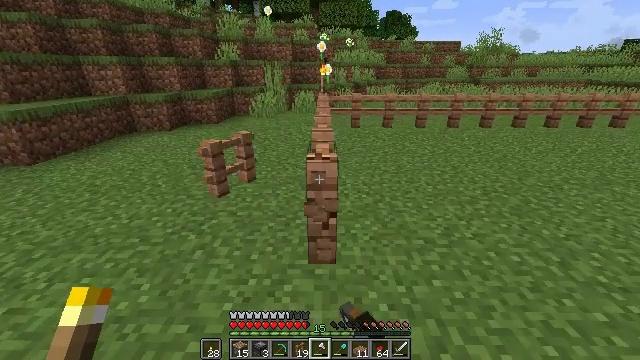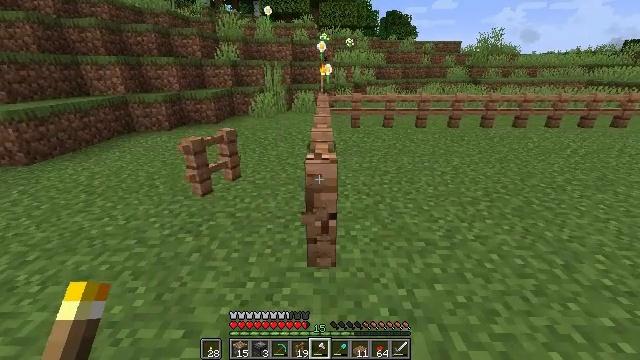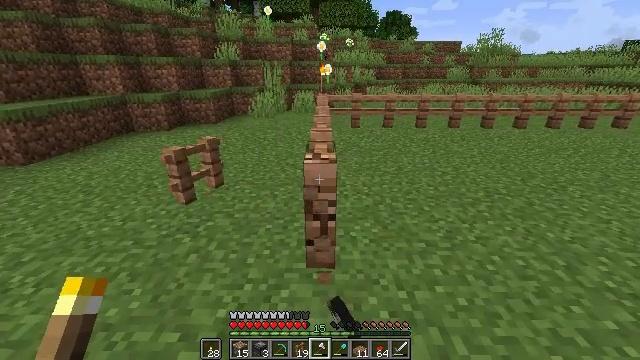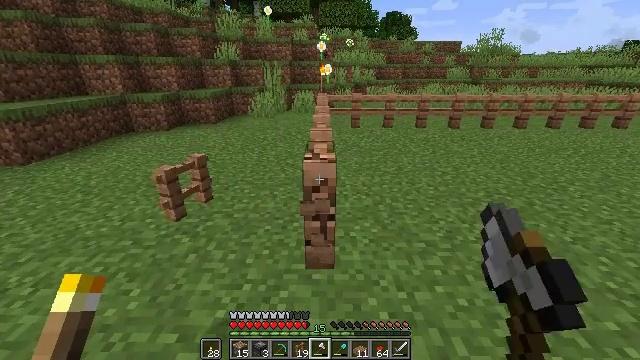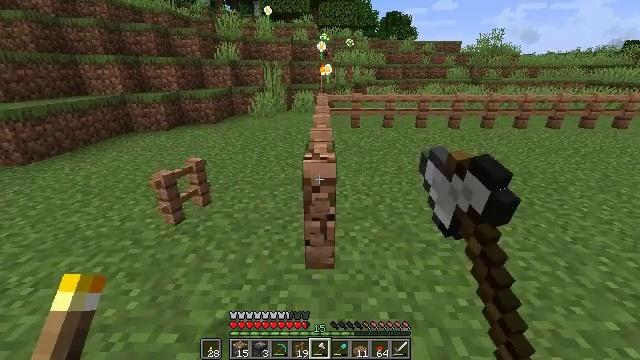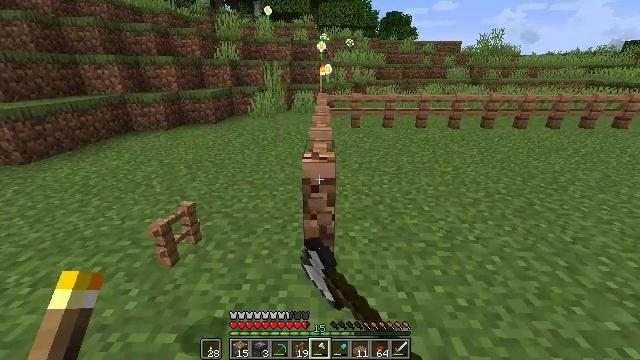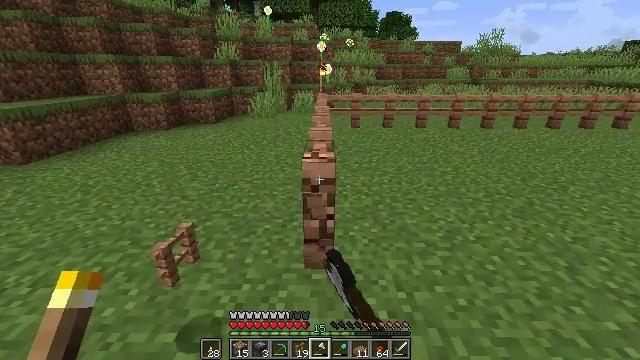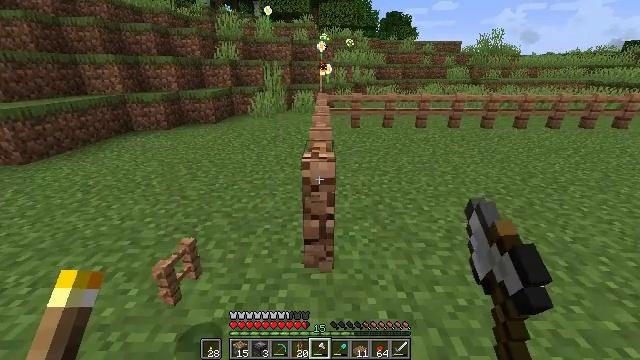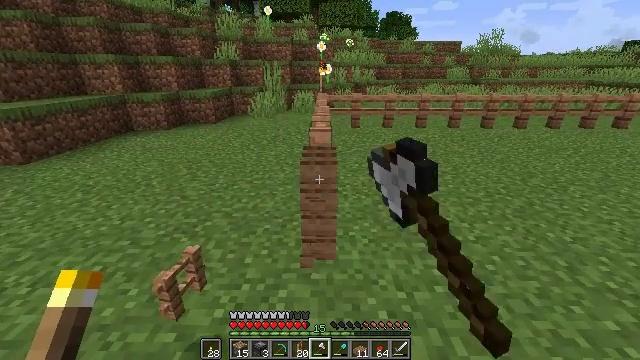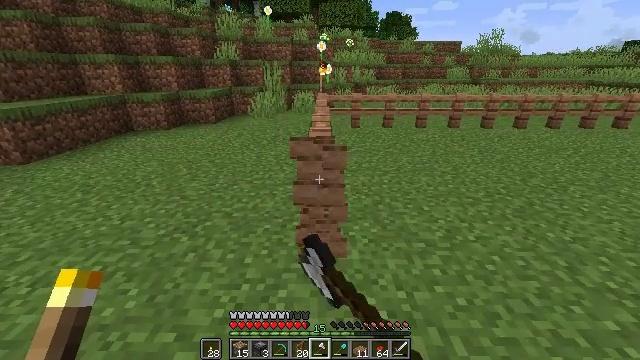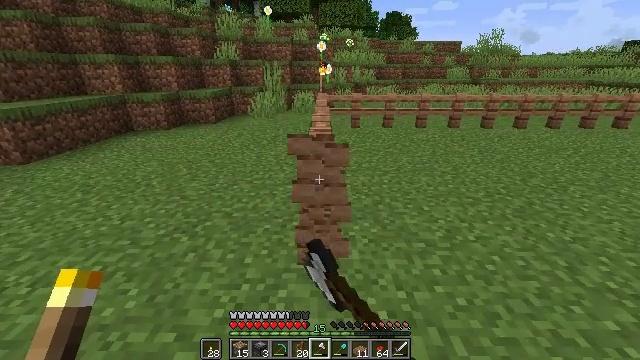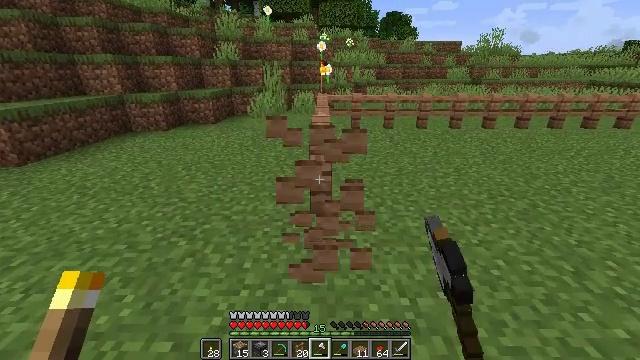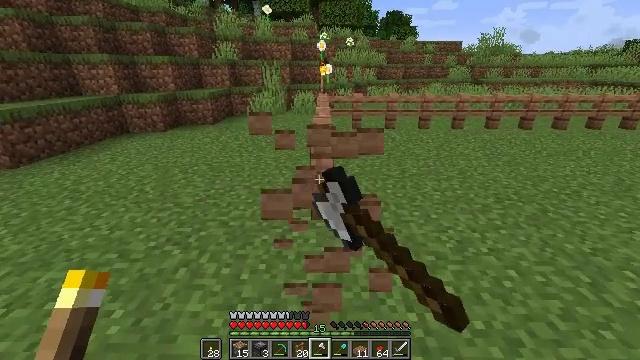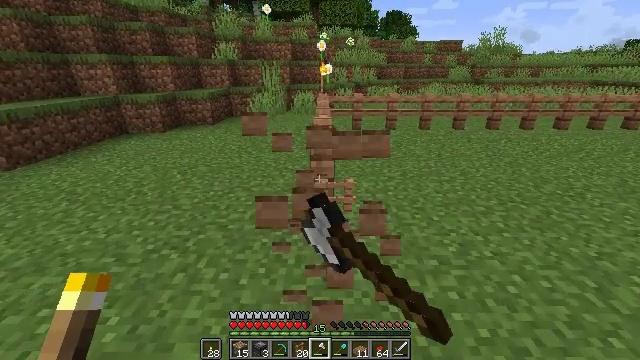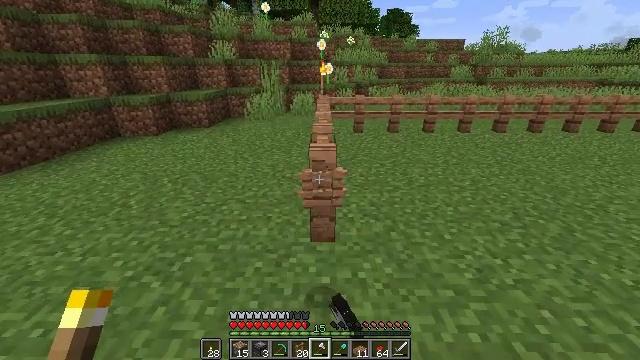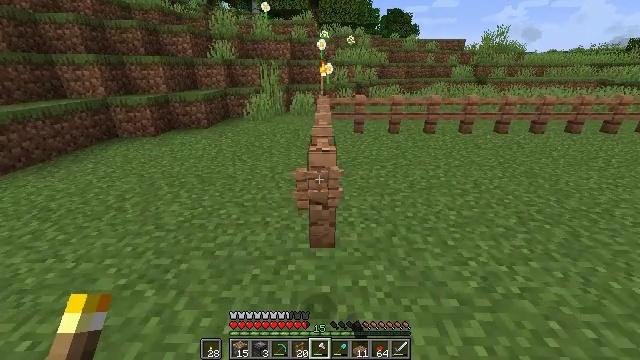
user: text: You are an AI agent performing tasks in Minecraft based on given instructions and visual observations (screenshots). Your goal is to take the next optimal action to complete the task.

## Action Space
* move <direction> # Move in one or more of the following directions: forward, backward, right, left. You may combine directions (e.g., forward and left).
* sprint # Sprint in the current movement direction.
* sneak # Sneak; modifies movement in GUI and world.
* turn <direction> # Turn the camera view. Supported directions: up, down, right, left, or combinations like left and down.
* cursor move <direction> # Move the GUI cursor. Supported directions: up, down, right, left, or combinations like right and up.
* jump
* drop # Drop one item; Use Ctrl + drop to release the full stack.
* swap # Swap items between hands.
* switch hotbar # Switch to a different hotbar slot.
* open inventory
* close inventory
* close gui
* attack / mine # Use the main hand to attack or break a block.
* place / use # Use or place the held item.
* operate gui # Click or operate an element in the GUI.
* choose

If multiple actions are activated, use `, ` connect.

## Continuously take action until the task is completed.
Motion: motion action
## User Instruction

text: Attack the jungle fence to break it.
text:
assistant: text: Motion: attack / mine
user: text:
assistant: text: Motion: attack / mine
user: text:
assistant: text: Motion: attack / mine
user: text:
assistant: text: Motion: attack / mine
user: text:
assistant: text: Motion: attack / mine
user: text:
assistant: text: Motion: attack / mine
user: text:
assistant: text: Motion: attack / mine
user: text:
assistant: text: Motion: attack / mine
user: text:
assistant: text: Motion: attack / mine
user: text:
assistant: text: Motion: attack / mine
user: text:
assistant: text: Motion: move forward, attack / mine
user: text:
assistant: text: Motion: move forward, attack / mine
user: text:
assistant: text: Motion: move forward, attack / mine
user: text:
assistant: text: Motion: move forward, attack / mine
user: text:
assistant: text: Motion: move forward, attack / mine
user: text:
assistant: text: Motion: move forward, attack / mine
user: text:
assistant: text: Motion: attack / mine
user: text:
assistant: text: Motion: attack / mine
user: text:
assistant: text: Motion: attack / mine
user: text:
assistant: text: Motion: attack / mine
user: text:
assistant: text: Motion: attack / mine
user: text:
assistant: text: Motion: attack / mine
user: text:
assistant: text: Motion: attack / mine
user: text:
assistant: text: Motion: attack / mine
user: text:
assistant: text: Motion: attack / mine
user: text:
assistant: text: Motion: attack / mine
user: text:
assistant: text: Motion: move forward, attack / mine
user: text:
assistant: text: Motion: move forward, attack / mine
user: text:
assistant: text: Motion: move forward, attack / mine
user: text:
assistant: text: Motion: move forward, attack / mine